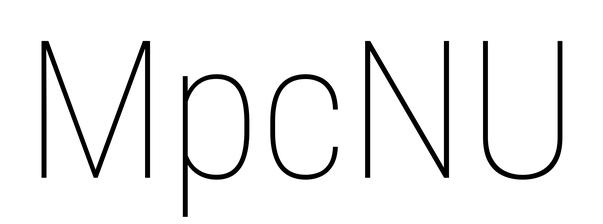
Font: Roboto_Condensed_Thin